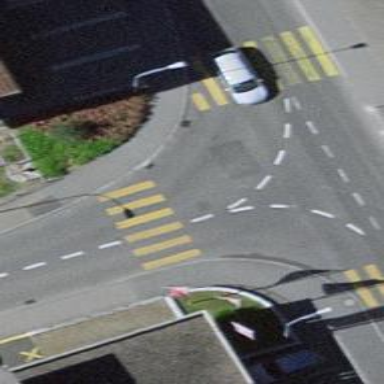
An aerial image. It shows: Zebra crossing on footway.